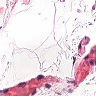
Metastatic tissue present: no